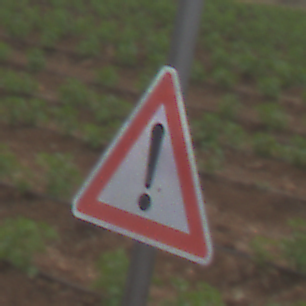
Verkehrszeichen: Gefahrenstelle
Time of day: Midday
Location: Outdoor (Nature)
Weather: PartlyCloudy
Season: NotSpecified
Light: Natural